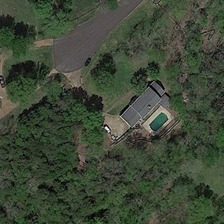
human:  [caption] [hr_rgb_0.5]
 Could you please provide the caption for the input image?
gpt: the house is surrounded by dense forests .

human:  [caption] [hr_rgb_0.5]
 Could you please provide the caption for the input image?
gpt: there is a green field behind the grey roof .

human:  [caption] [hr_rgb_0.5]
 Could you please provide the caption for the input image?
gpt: the house is surrounded by dense forests .

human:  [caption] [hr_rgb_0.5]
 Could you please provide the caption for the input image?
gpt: there is a green field behind the grey roof .

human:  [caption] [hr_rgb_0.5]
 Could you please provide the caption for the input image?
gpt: there is a green field behind the grey roof .